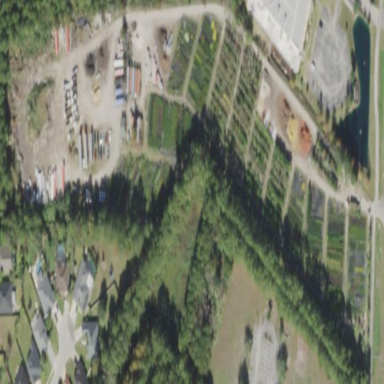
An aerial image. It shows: Plant nursery area.